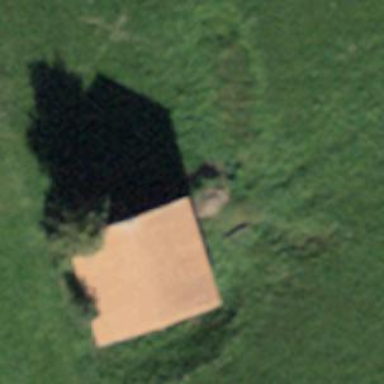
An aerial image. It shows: Rural barn.